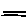
Label: line